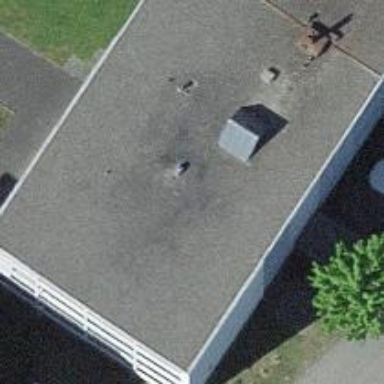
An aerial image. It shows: Residential building with flat roof.